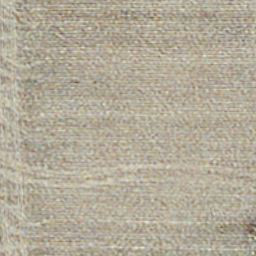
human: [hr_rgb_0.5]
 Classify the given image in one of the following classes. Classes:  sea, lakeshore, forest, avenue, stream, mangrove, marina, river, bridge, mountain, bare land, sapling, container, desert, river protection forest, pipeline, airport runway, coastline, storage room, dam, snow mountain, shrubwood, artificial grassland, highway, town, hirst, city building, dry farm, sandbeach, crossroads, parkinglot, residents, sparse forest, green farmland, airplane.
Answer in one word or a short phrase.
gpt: dry farm